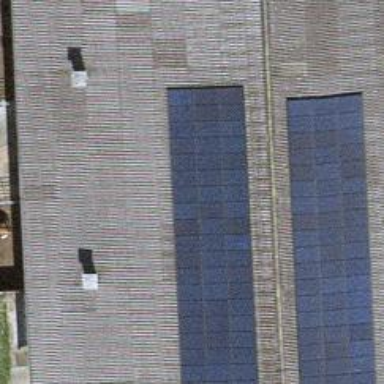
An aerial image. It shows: Solar power generator with photovoltaic panels.